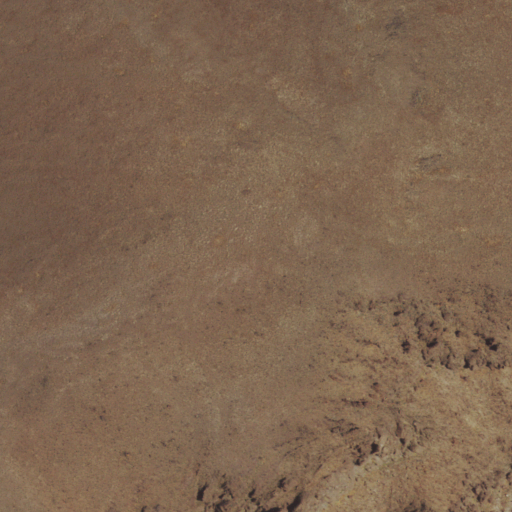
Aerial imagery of mountain in Nevada named Citadel Mountain containing only shrub